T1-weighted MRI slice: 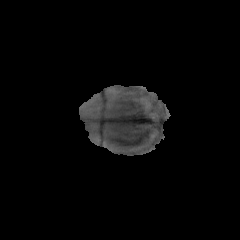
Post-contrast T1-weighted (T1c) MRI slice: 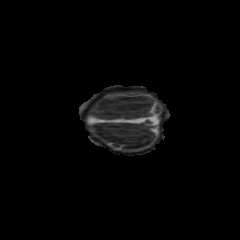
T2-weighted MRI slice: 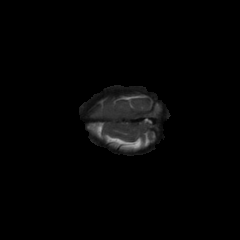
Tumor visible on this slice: no